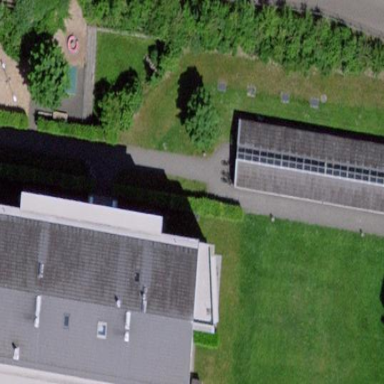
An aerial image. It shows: Building with gabled roof hosting bicycle parking amenity.